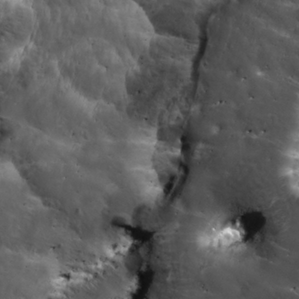
Label: non_frost